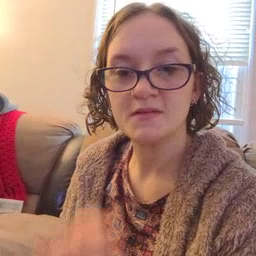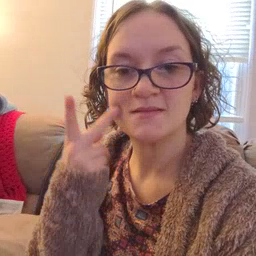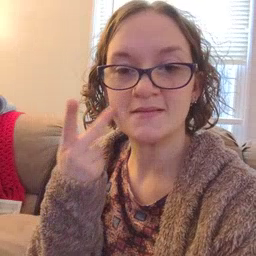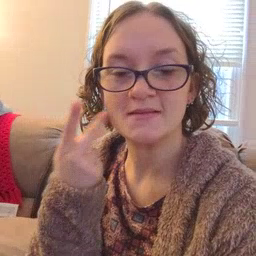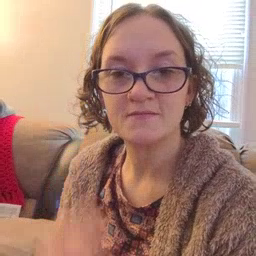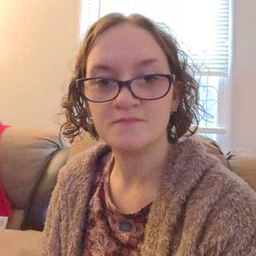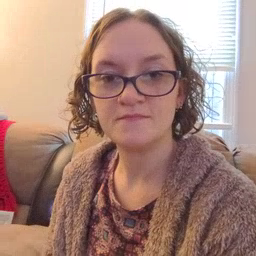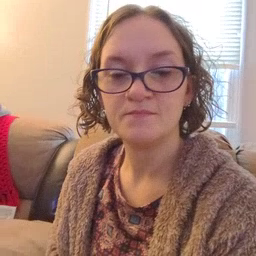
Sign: kitty